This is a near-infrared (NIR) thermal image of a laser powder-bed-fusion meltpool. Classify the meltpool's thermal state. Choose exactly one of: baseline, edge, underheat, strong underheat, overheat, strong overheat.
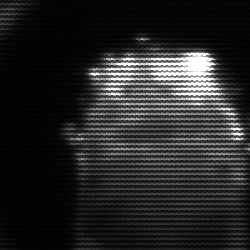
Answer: baseline